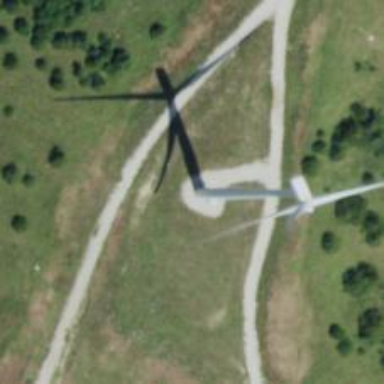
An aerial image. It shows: Wind generator using wind turbines of horizontal axis.